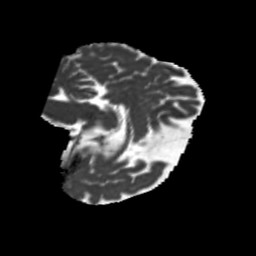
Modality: MD
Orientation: sagittal
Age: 56
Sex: female
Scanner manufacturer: siemens
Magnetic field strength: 3 T
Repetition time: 5.25 s
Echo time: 0.08 s